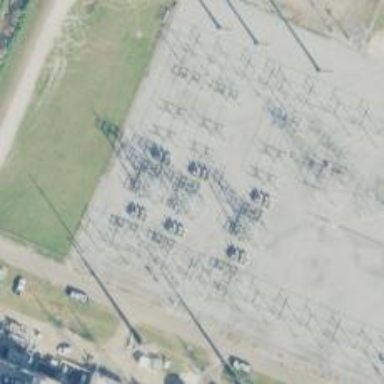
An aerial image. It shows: Switch used for power control.